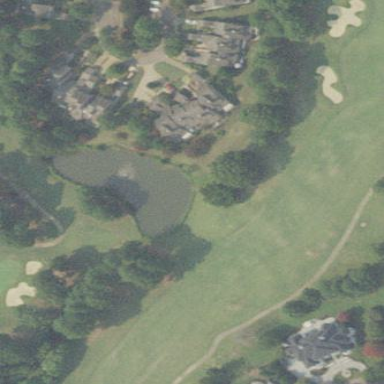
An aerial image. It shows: Golf fairway surrounded by grass.